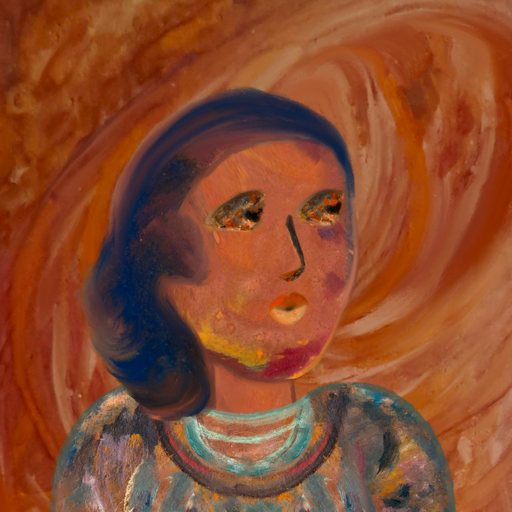
Background: Pious_Lady, Head And Neck Side: Mother_And_Son_Son, Face Side: Gypsy_Queen, Bust: Boggyland, Hair Side: Mother_And_Son_Son, Head Accessory: Blank, Second Necklace: Blank, Necklace: Blank, Baby: Blank